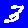
Digit: 3